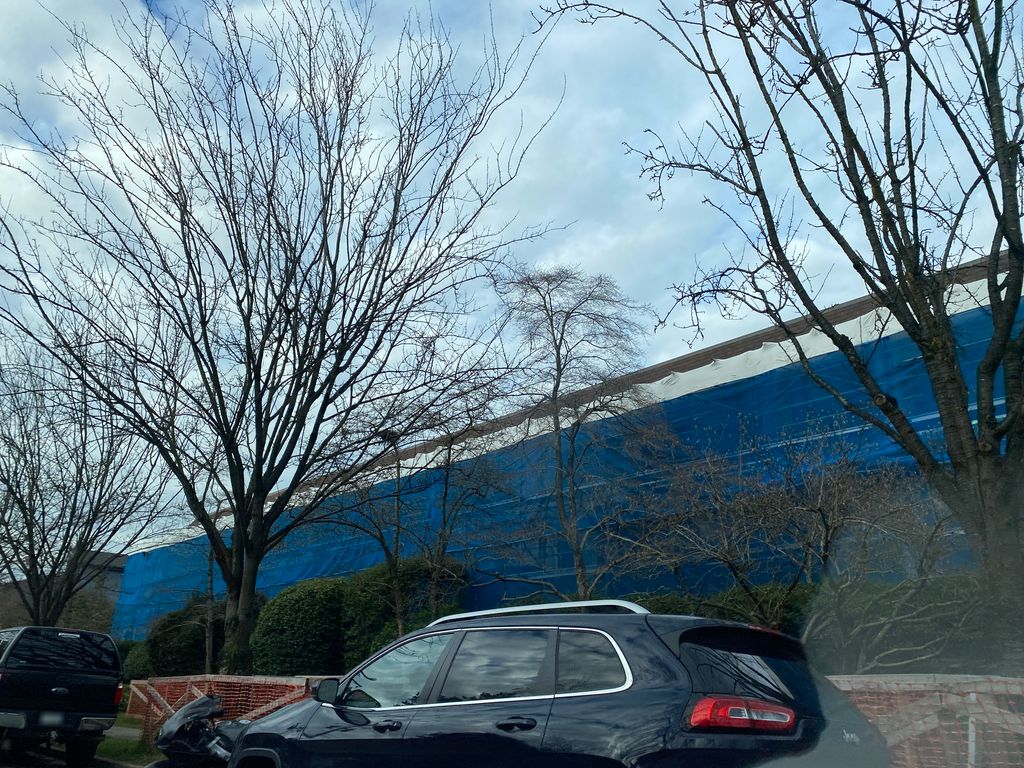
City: vancouver